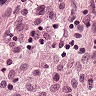
Metastatic tissue present: no